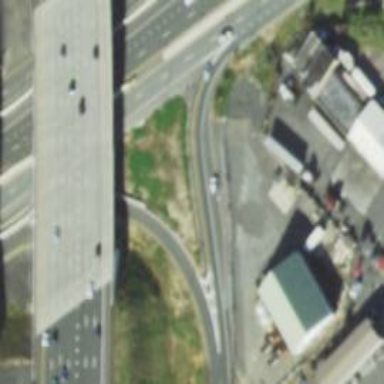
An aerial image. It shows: Motorway offramp.